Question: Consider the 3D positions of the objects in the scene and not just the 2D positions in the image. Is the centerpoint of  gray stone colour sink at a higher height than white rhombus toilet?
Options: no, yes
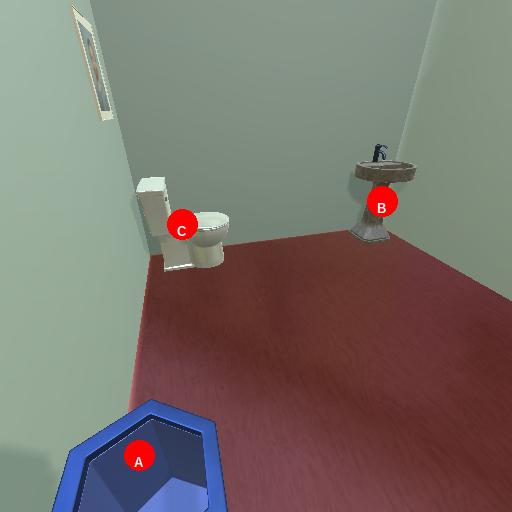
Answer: no